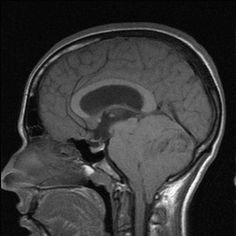
Label: notumor